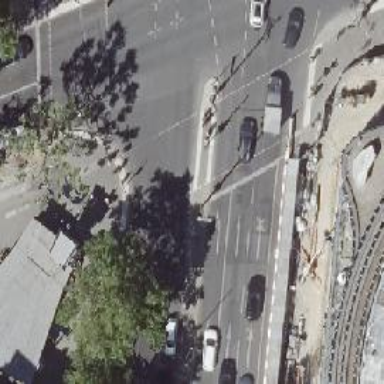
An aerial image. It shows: Asphalt footway with crossing equipped with traffic signals.